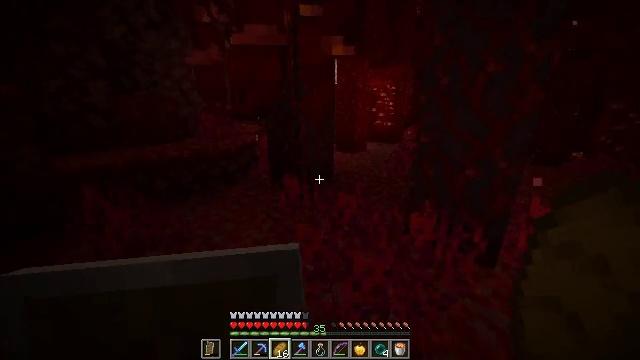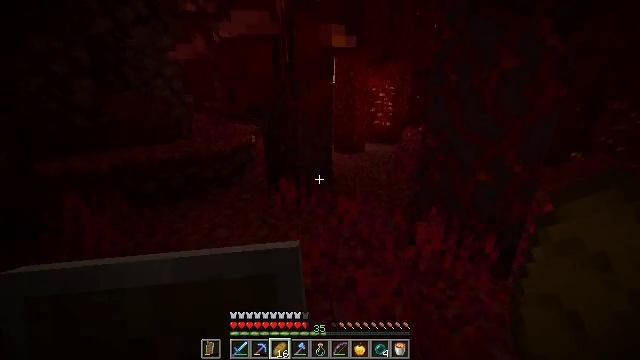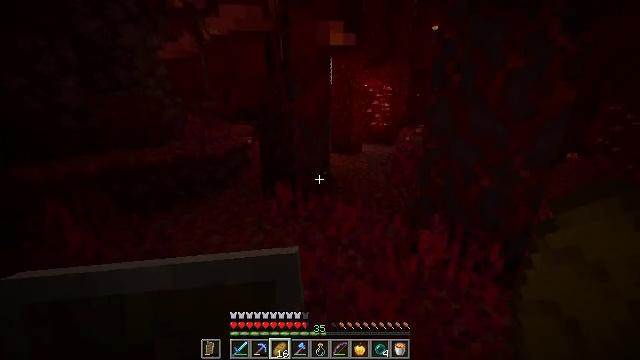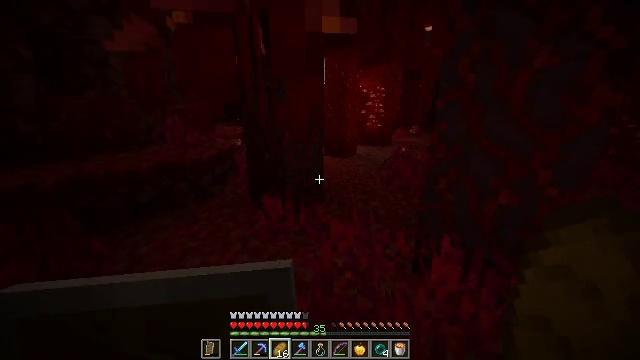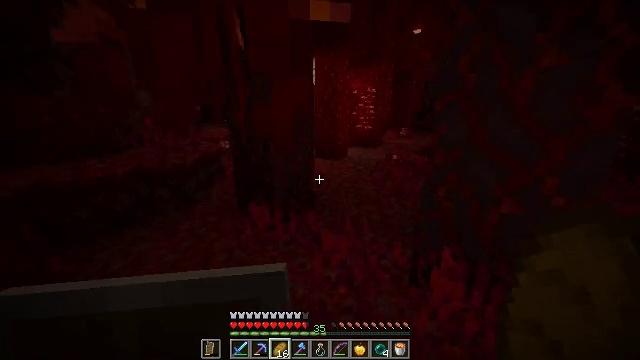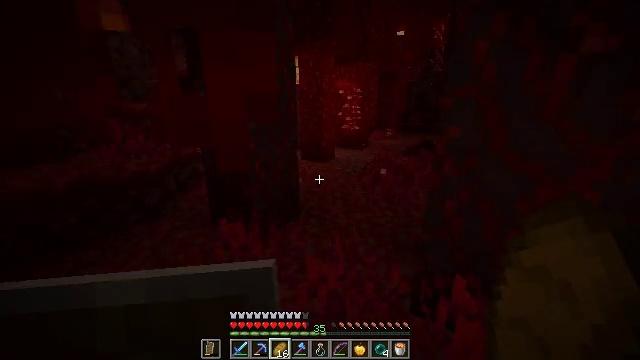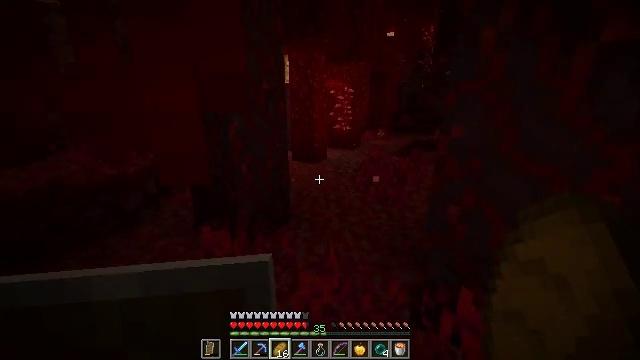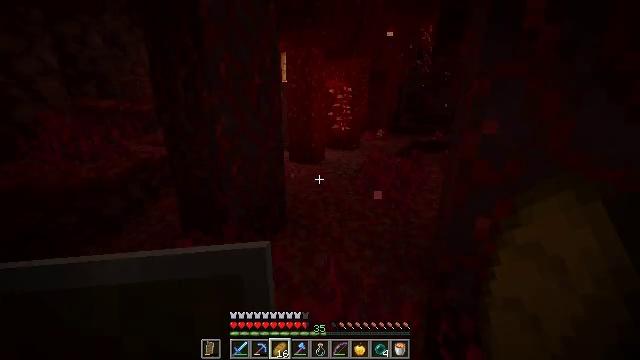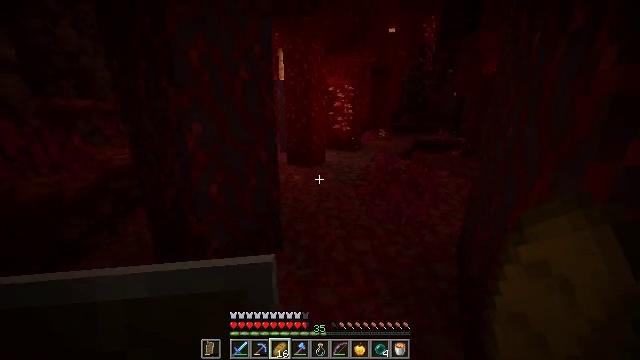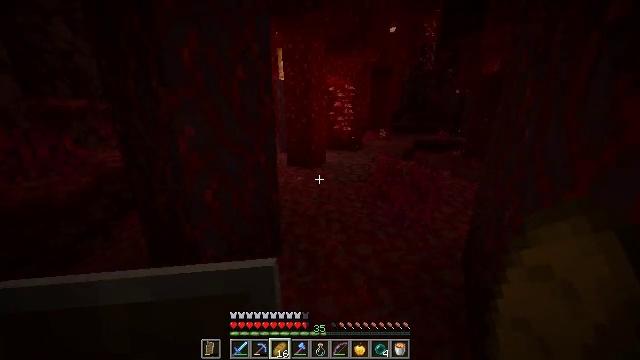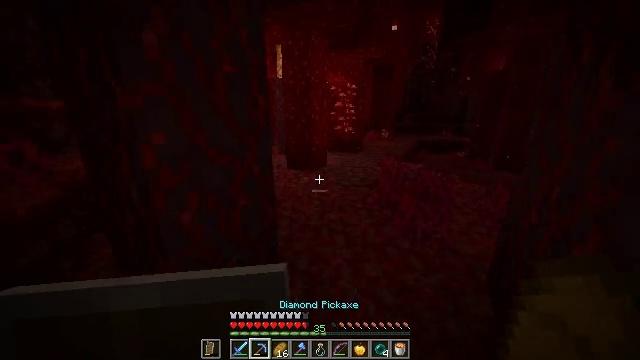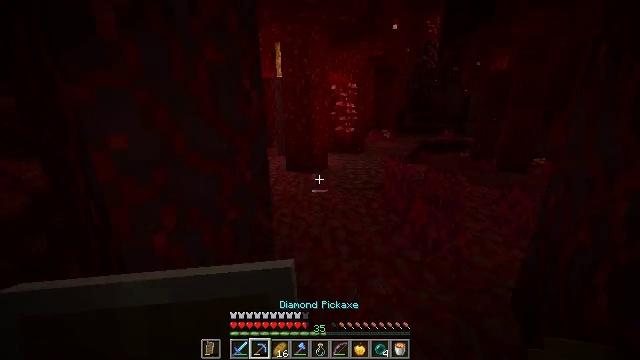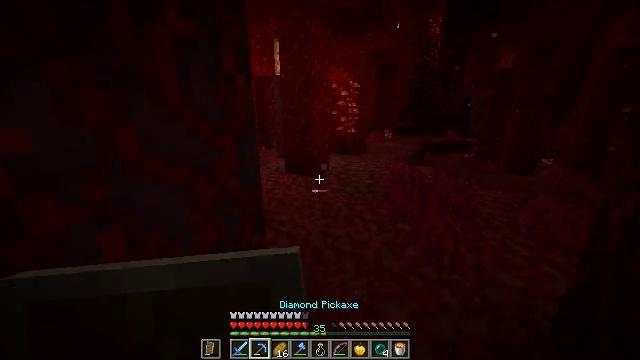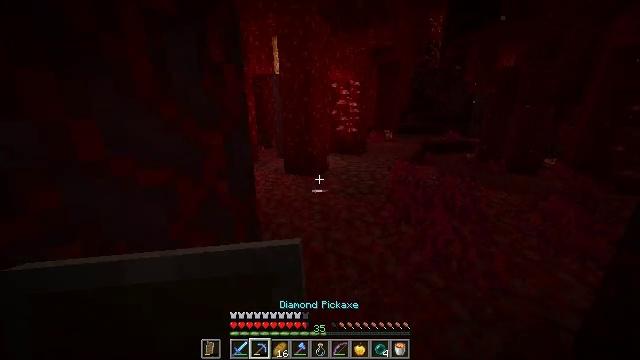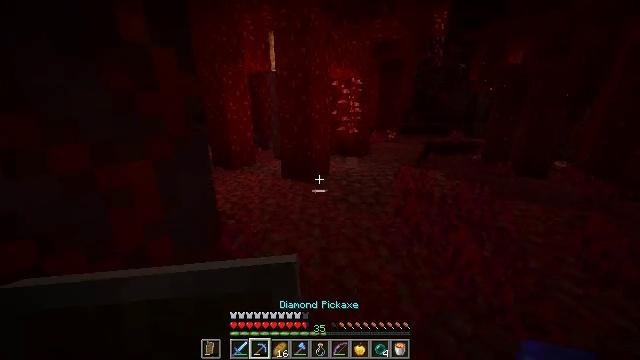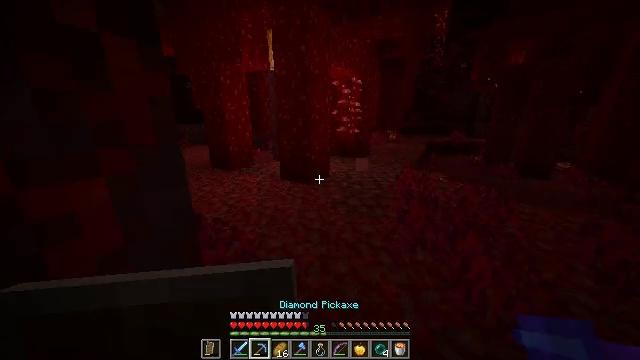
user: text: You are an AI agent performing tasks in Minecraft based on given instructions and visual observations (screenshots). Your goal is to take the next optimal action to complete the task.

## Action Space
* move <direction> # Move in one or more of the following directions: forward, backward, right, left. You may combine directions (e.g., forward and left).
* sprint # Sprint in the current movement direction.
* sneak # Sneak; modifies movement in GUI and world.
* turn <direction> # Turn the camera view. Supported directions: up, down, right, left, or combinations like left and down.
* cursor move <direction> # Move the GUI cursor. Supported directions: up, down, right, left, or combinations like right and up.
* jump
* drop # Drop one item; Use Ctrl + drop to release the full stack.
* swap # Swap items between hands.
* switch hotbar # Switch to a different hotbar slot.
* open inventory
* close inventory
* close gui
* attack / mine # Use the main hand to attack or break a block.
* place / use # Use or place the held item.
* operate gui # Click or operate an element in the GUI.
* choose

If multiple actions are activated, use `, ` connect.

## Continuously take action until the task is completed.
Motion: motion action
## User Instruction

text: Collect crimson fungus as a resource.
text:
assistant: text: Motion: move forward, sprint
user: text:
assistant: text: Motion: move forward, sprint
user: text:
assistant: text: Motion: move forward, sprint, turn right
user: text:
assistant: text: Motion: move forward, sprint, turn right
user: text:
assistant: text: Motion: move forward, sprint, turn right
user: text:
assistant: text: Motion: move forward, sprint, turn right
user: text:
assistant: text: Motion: move forward, sprint
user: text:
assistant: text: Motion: move forward
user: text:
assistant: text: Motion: move forward
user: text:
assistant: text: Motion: move forward, sprint
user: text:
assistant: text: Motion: move forward, sprint
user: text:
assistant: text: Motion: move forward, sprint
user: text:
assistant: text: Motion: move forward, sprint
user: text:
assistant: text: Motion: move forward, sprint
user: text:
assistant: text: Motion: move forward, sprint
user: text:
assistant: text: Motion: move forward, sprint
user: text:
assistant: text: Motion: move forward, sprint
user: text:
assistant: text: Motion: move forward, sprint, turn down
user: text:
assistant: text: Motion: move forward, sprint, turn left and down
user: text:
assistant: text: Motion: move forward, sprint, turn left and down
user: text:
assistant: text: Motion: move forward, sprint, turn left
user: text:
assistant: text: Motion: move forward, sprint, turn left
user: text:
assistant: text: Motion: move forward, sprint, turn left
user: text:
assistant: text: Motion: move forward, sprint, turn left
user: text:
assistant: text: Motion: move forward, sprint, turn left and up
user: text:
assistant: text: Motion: move forward, sprint
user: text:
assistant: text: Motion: move forward, sprint
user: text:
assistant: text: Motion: move forward, sprint, turn left
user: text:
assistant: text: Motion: move forward, sprint, turn left
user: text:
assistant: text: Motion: move forward, sprint, turn left and up